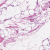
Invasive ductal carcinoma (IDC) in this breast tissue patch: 0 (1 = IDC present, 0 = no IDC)